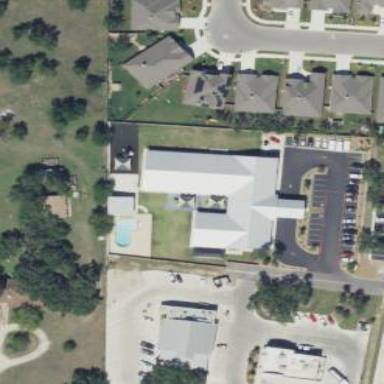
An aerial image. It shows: Preschool building.